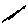
Label: line